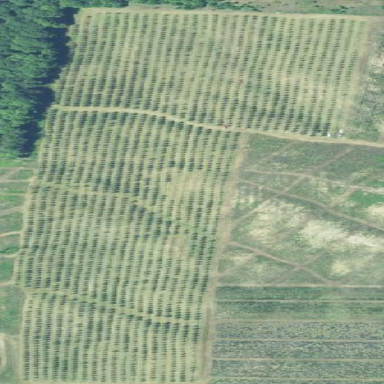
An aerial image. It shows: Orchard.